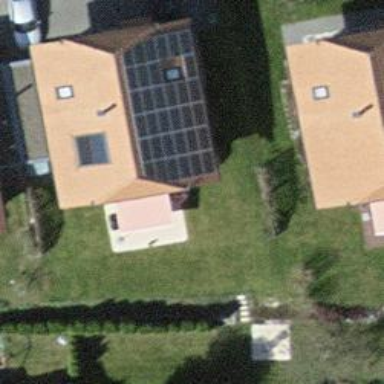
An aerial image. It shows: Solar photovoltaic panel generator.